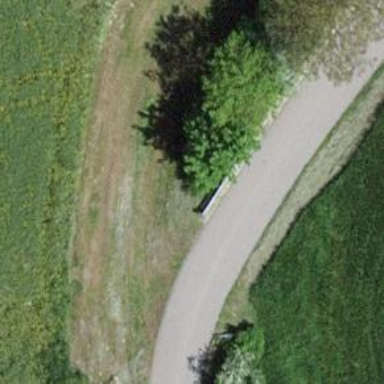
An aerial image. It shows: Culvert tunnel.